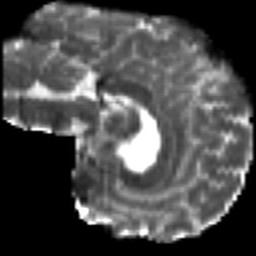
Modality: T2w
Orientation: sagittal
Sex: male
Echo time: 0.114 s